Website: apple
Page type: billing-address
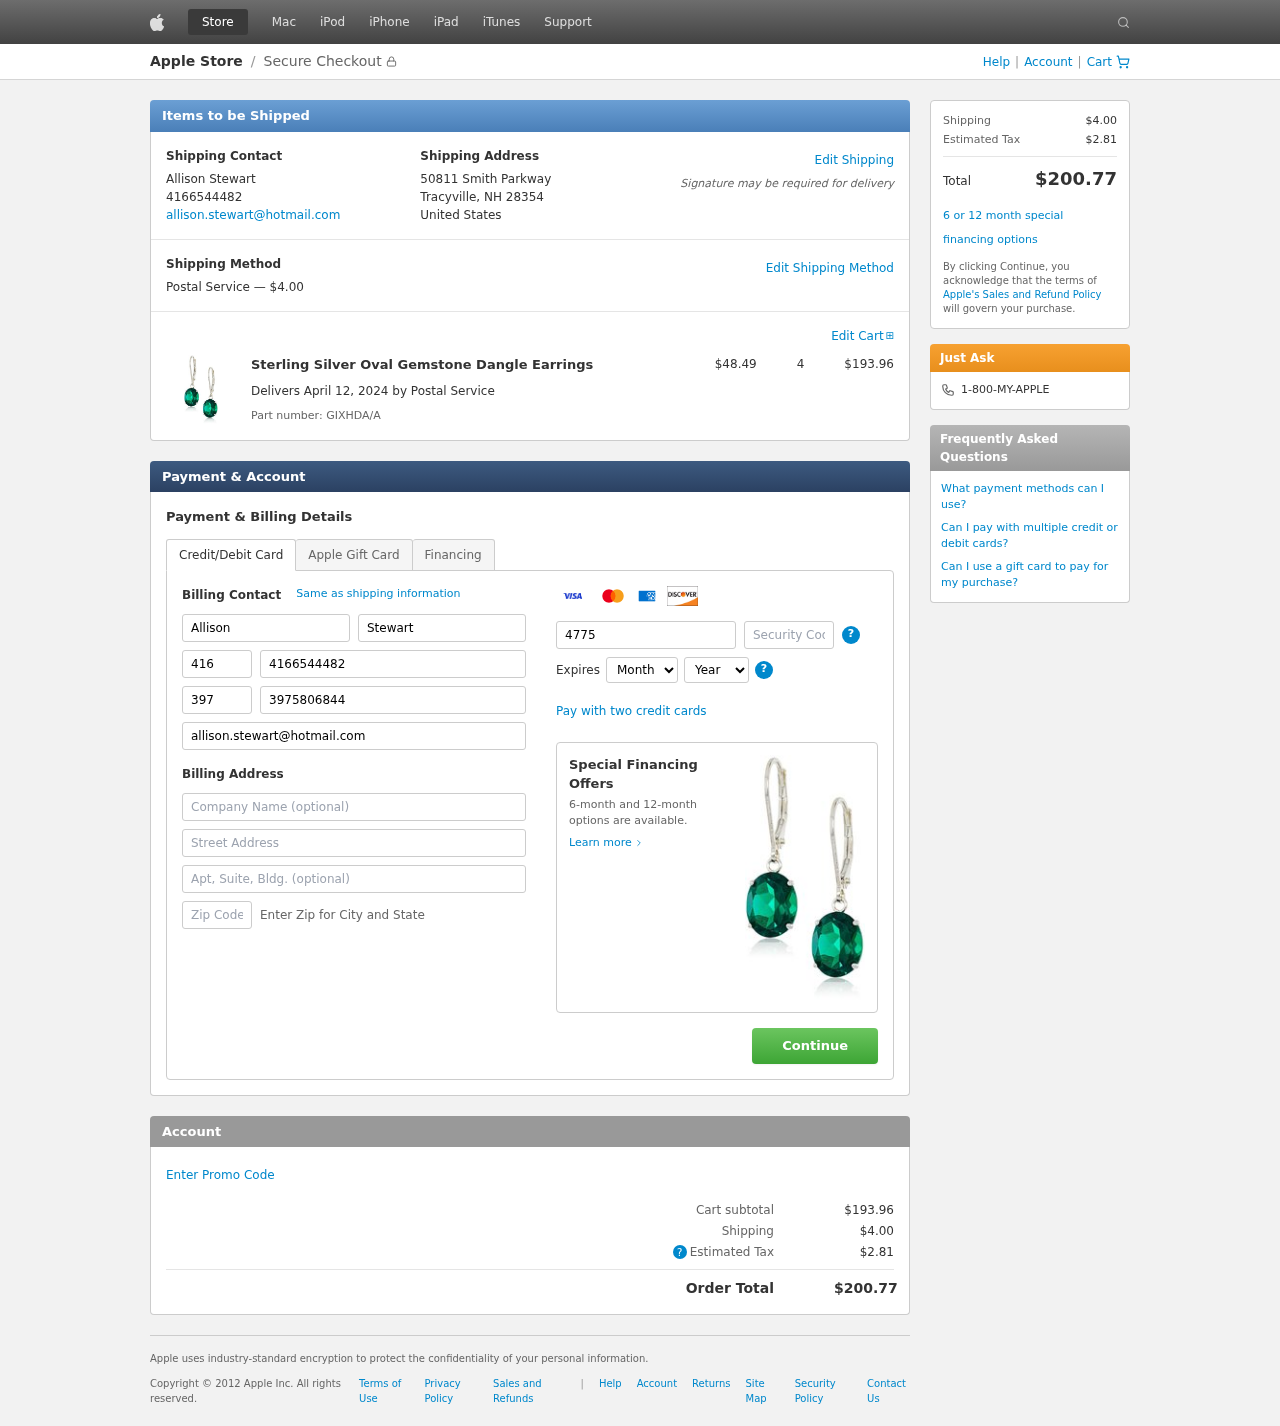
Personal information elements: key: PII_CARD_CVV
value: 162
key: PII_CARD_EXPIRY_MONTH
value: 10
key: PII_CARD_EXPIRY_YEAR
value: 29
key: PII_CARD_NUMBER
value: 4775 5045 9172 5243
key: PII_CITY_STATE_ZIP
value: Tracyville, NH 28354
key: PII_COUNTRY
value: United States
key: PII_EMAIL
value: allison.stewart@hotmail.com
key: PII_FIRSTNAME
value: Allison
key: PII_FULLNAME
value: Allison Stewart
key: PII_LASTNAME
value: Stewart
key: PII_PHONE
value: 4166544482
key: PII_PHONE_ALT
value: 3975806844
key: PII_PHONE_ALT_AREA
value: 397
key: PII_PHONE_AREA
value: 416
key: PII_STREET
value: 50811 Smith Parkway
Product elements: key: PRODUCT1_NAME
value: Sterling Silver Oval Gemstone Dangle Earrings
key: PRODUCT1_PRICE
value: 48.49
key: PRODUCT1_QUANTITY
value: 4
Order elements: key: ORDER_SHIPPING_COST
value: $4.00
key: ORDER_SUBTOTAL
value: $193.96
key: ORDER_DELIVERY_DATE
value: April 12, 2024
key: ORDER_PART_NUMBER
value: GIXHDA/A
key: ORDER_TAX
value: $2.81
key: ORDER_TOTAL
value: $200.77